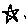
Label: star